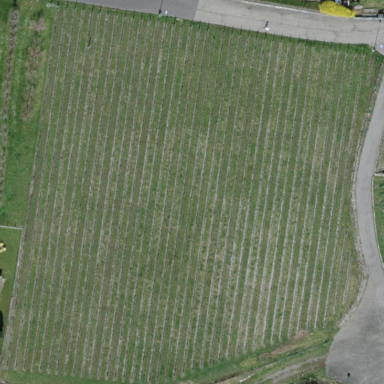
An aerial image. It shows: Vineyard growing grapes.